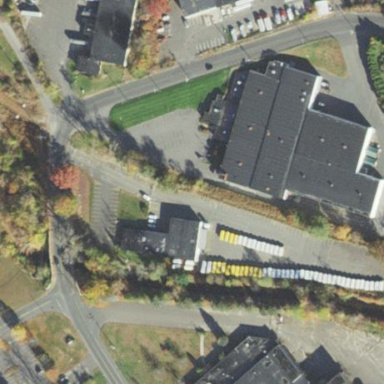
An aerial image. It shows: Building.